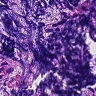
Metastatic tissue present: no